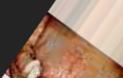
Condition: Caries